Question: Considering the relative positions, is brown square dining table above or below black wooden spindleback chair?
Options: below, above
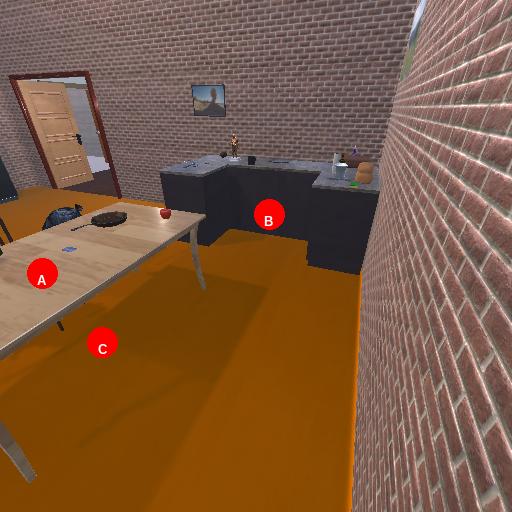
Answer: below